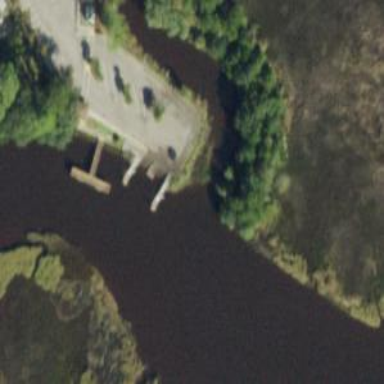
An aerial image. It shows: Slipway on leisure land.